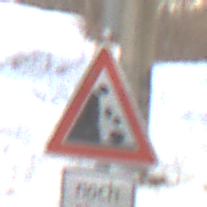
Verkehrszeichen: SteinschlagLinks
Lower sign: LaengeEinerStrecke4
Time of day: MorningAfternoon
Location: Roofed (Suburban)
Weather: PartlyCloudy
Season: Winter
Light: Natural